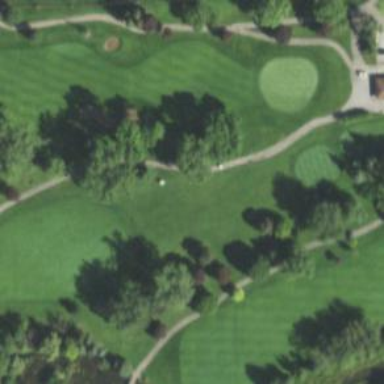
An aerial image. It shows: Path for both roads and golfers.